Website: apple
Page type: customer-info-address
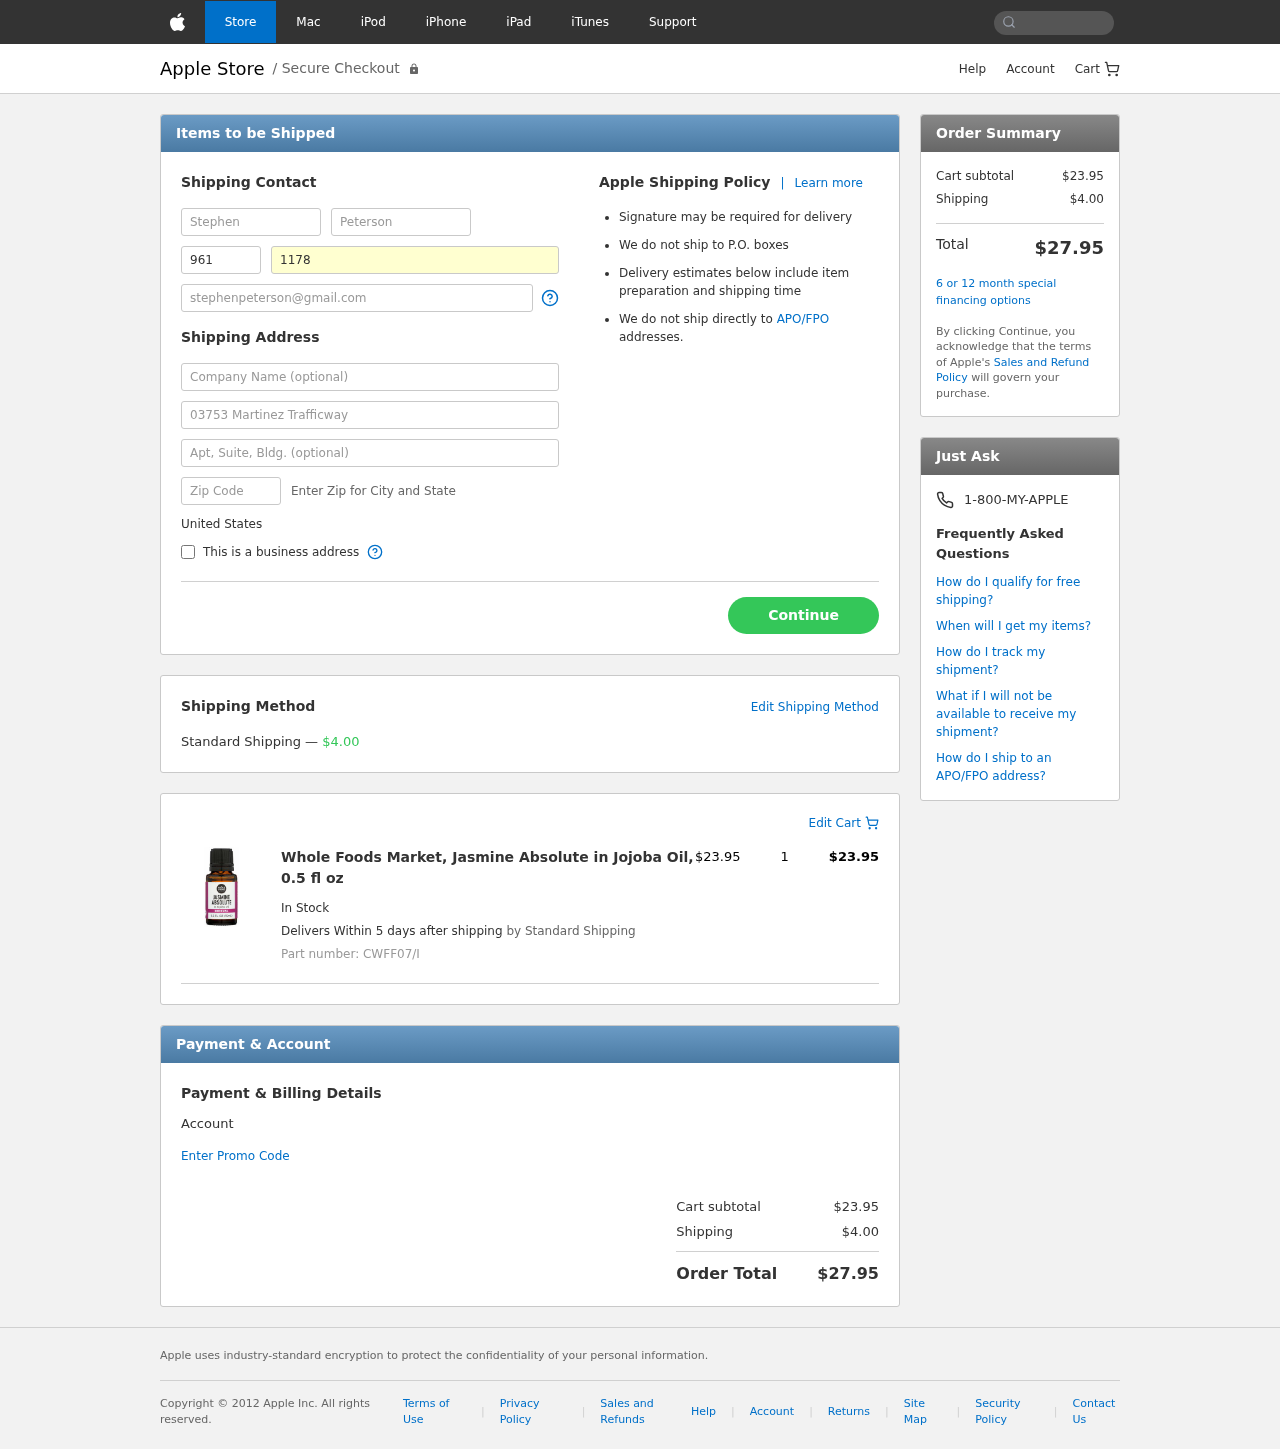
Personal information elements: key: PII_COUNTRY
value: United States
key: PII_FIRSTNAME
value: Stephen
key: PII_LASTNAME
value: Peterson
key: PII_PHONE_AREA
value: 961
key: PII_PHONE_LINE
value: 1178
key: PII_EMAIL
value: stephenpeterson@gmail.com
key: PII_STREET
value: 03753 Martinez Trafficway
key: PII_POSTCODE
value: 01678
Product elements: key: PRODUCT1_NAME
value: Whole Foods Market, Jasmine Absolute in Jojoba Oil, 0.5 fl oz
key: PRODUCT1_PRICE
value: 23.95
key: PRODUCT1_QUANTITY
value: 1
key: PRODUCT1_SKU
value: CWFF07/I
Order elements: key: ORDER_SHIPPING_COST
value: $4.00
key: ORDER_ITEM_TOTAL
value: $23.95
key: ORDER_SUBTOTAL
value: $23.95
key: ORDER_TOTAL
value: $27.95